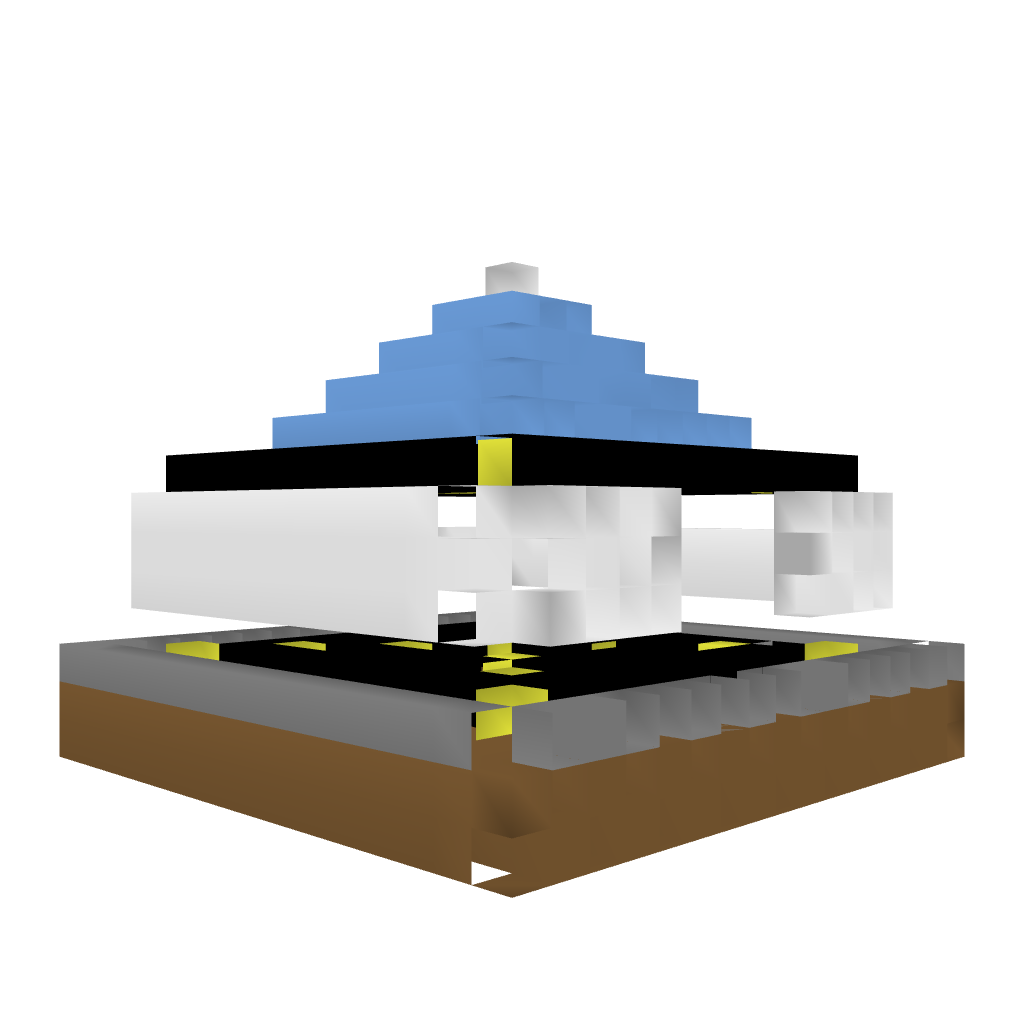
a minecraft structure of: Spawn for server bad low quality